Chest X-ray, PA view. Patient: 32 years old, sex F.
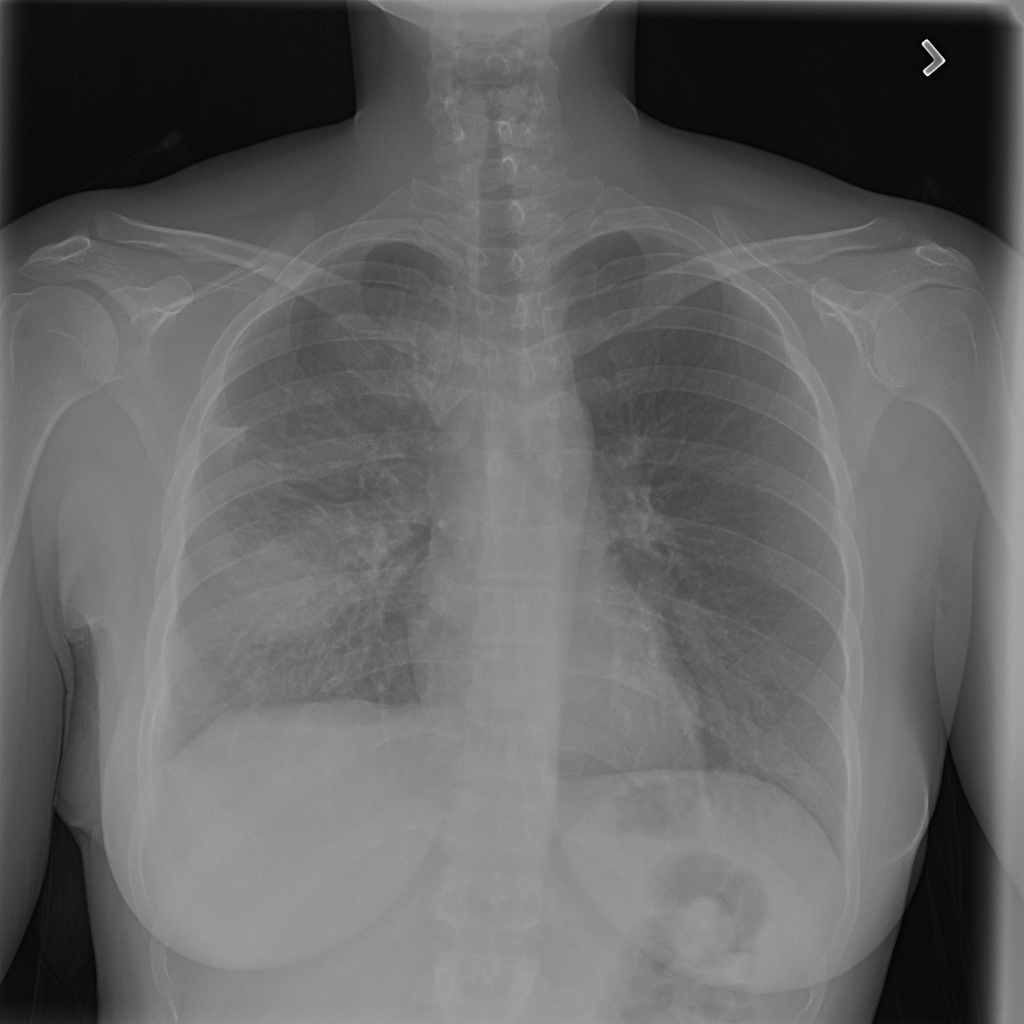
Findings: Mass, Pneumothorax